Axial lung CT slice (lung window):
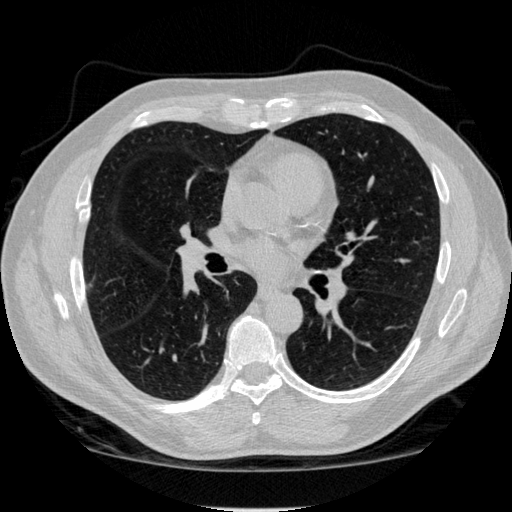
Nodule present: no